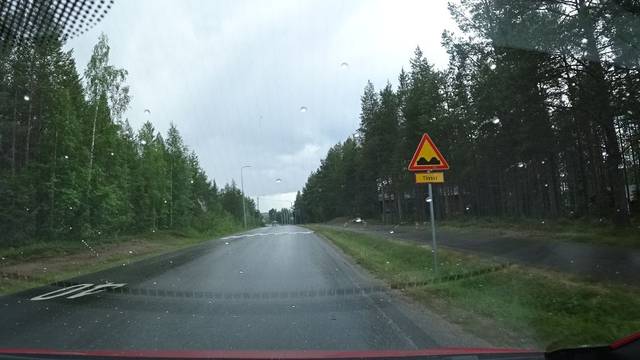
Region: Finland
Coordinates: 67.817, 24.82